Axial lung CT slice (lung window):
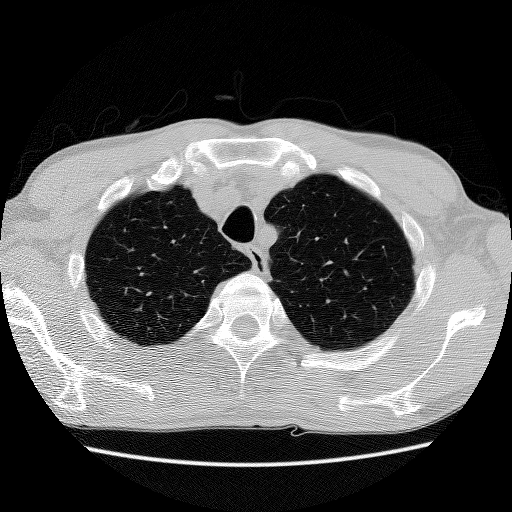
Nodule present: no